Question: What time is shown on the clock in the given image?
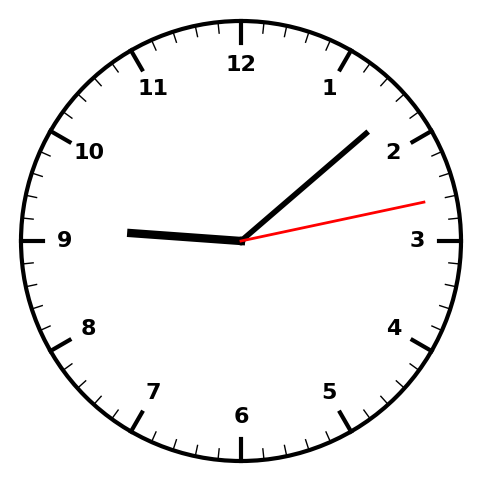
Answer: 09:08:13